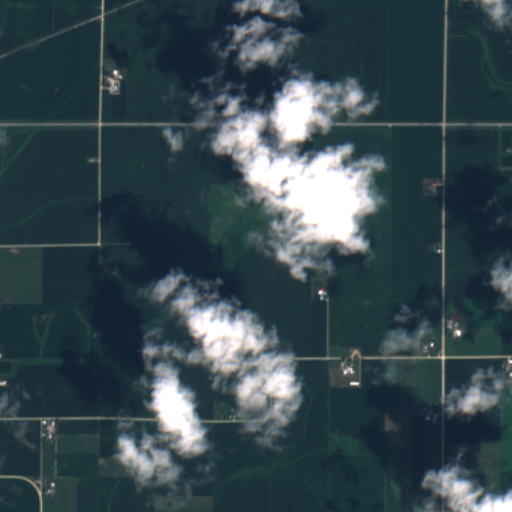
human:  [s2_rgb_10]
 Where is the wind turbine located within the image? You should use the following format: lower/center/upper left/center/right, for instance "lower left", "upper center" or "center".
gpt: The wind turbine is located in the upper left of the image.
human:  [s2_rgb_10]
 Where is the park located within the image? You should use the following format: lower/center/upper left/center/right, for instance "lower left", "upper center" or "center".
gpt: There is no park in the image.